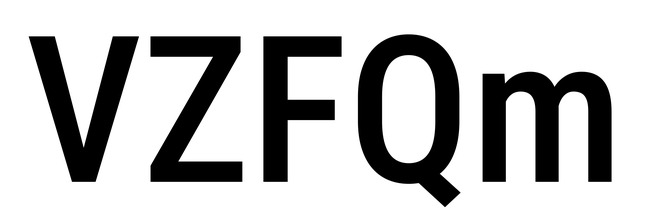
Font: Roboto_Condensed_Medium